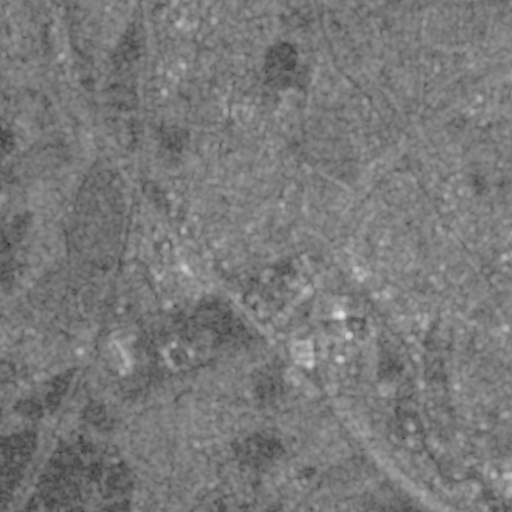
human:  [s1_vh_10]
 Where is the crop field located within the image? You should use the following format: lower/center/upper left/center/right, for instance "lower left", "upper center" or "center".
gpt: The crop field is located in the left of the image.
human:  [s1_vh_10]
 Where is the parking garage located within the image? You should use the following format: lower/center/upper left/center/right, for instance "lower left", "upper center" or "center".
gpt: The parking garage is located in the lower right of the image.
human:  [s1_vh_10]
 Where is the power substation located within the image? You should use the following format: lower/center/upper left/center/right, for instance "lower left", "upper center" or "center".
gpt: The power substation is located in the lower right of the image.
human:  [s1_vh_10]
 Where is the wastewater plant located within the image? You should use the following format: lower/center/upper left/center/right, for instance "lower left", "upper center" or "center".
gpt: The wastewater plant is located in the lower left of the image.
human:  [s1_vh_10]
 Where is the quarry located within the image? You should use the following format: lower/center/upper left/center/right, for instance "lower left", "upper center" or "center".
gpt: There is no quarry in the image.

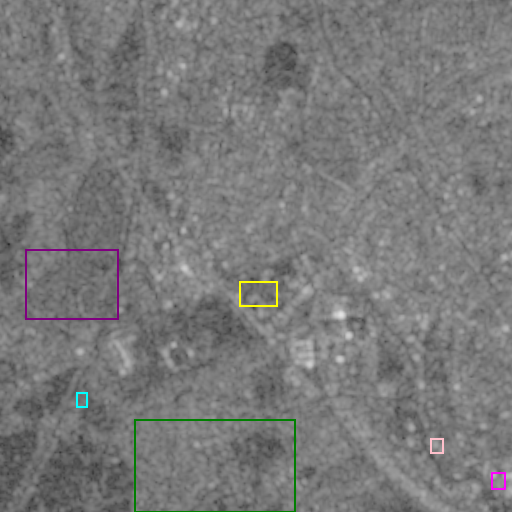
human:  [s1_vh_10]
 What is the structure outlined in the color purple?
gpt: The structure outlined in purple is a crop field.
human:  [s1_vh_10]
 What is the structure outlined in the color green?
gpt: The structure outlined in green is a park.
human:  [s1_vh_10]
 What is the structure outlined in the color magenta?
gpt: The structure outlined in magenta is a parking garage.
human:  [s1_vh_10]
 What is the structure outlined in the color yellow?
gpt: The structure outlined in yellow is a parking lot.
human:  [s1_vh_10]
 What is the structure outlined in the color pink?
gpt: The structure outlined in pink is a power substation.
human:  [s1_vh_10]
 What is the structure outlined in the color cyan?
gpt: The structure outlined in cyan is a wastewater plant.
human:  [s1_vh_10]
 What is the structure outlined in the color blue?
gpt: There is no blue outline.